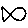
Label: fish